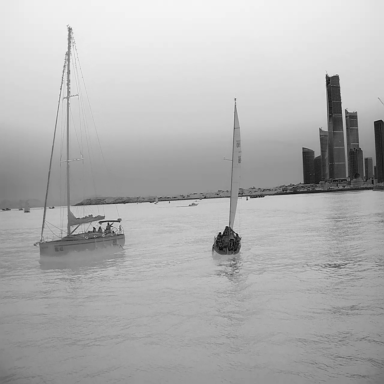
There are eight objects shown in the infrared image, including a container_ship, four sailboats, and three bulk_carriers.